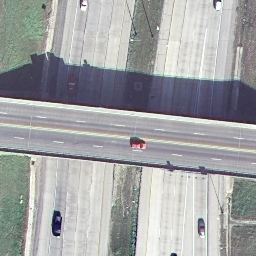
Label: overpass